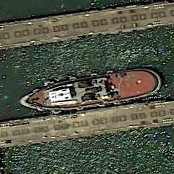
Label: civil